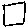
Label: square